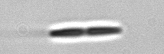
Label: pennate